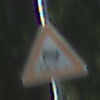
Verkehrszeichen: SchleuderOderRutschgefahr
Umgebung: Outdoor, Nature
Tageszeit: MorningAfternoon
Wetter: Clear
Licht: Natural
Jahreszeit: NotSpecified
Kontrast: HighContrast